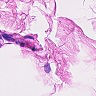
Metastatic tissue present: no